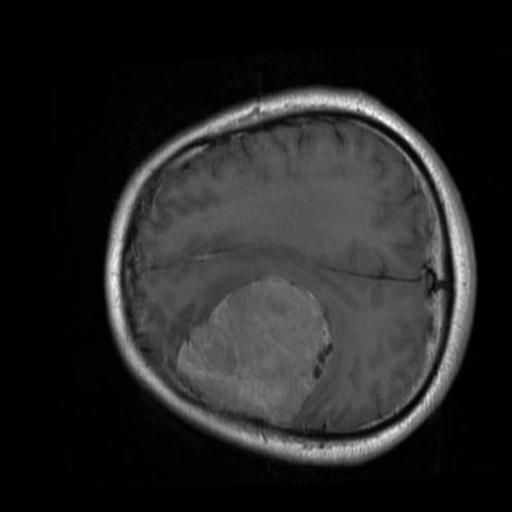
Label: brain_menin